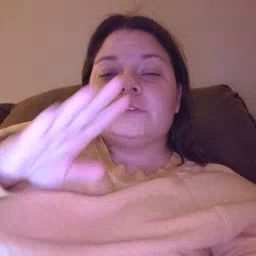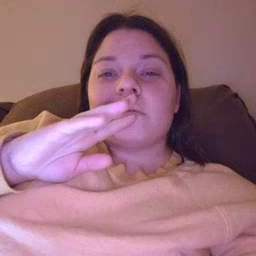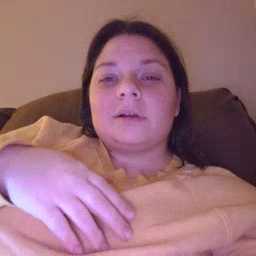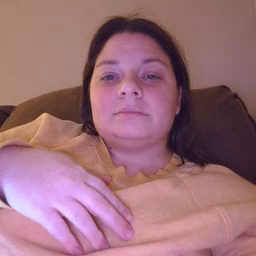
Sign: talk